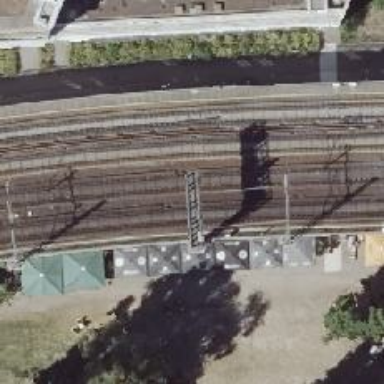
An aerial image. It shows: Railway signal.